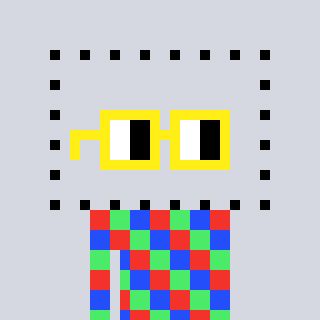
a pixel art character with square yellow glasses, a void-shaped head and a magenta-colored body on a cool background